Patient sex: F
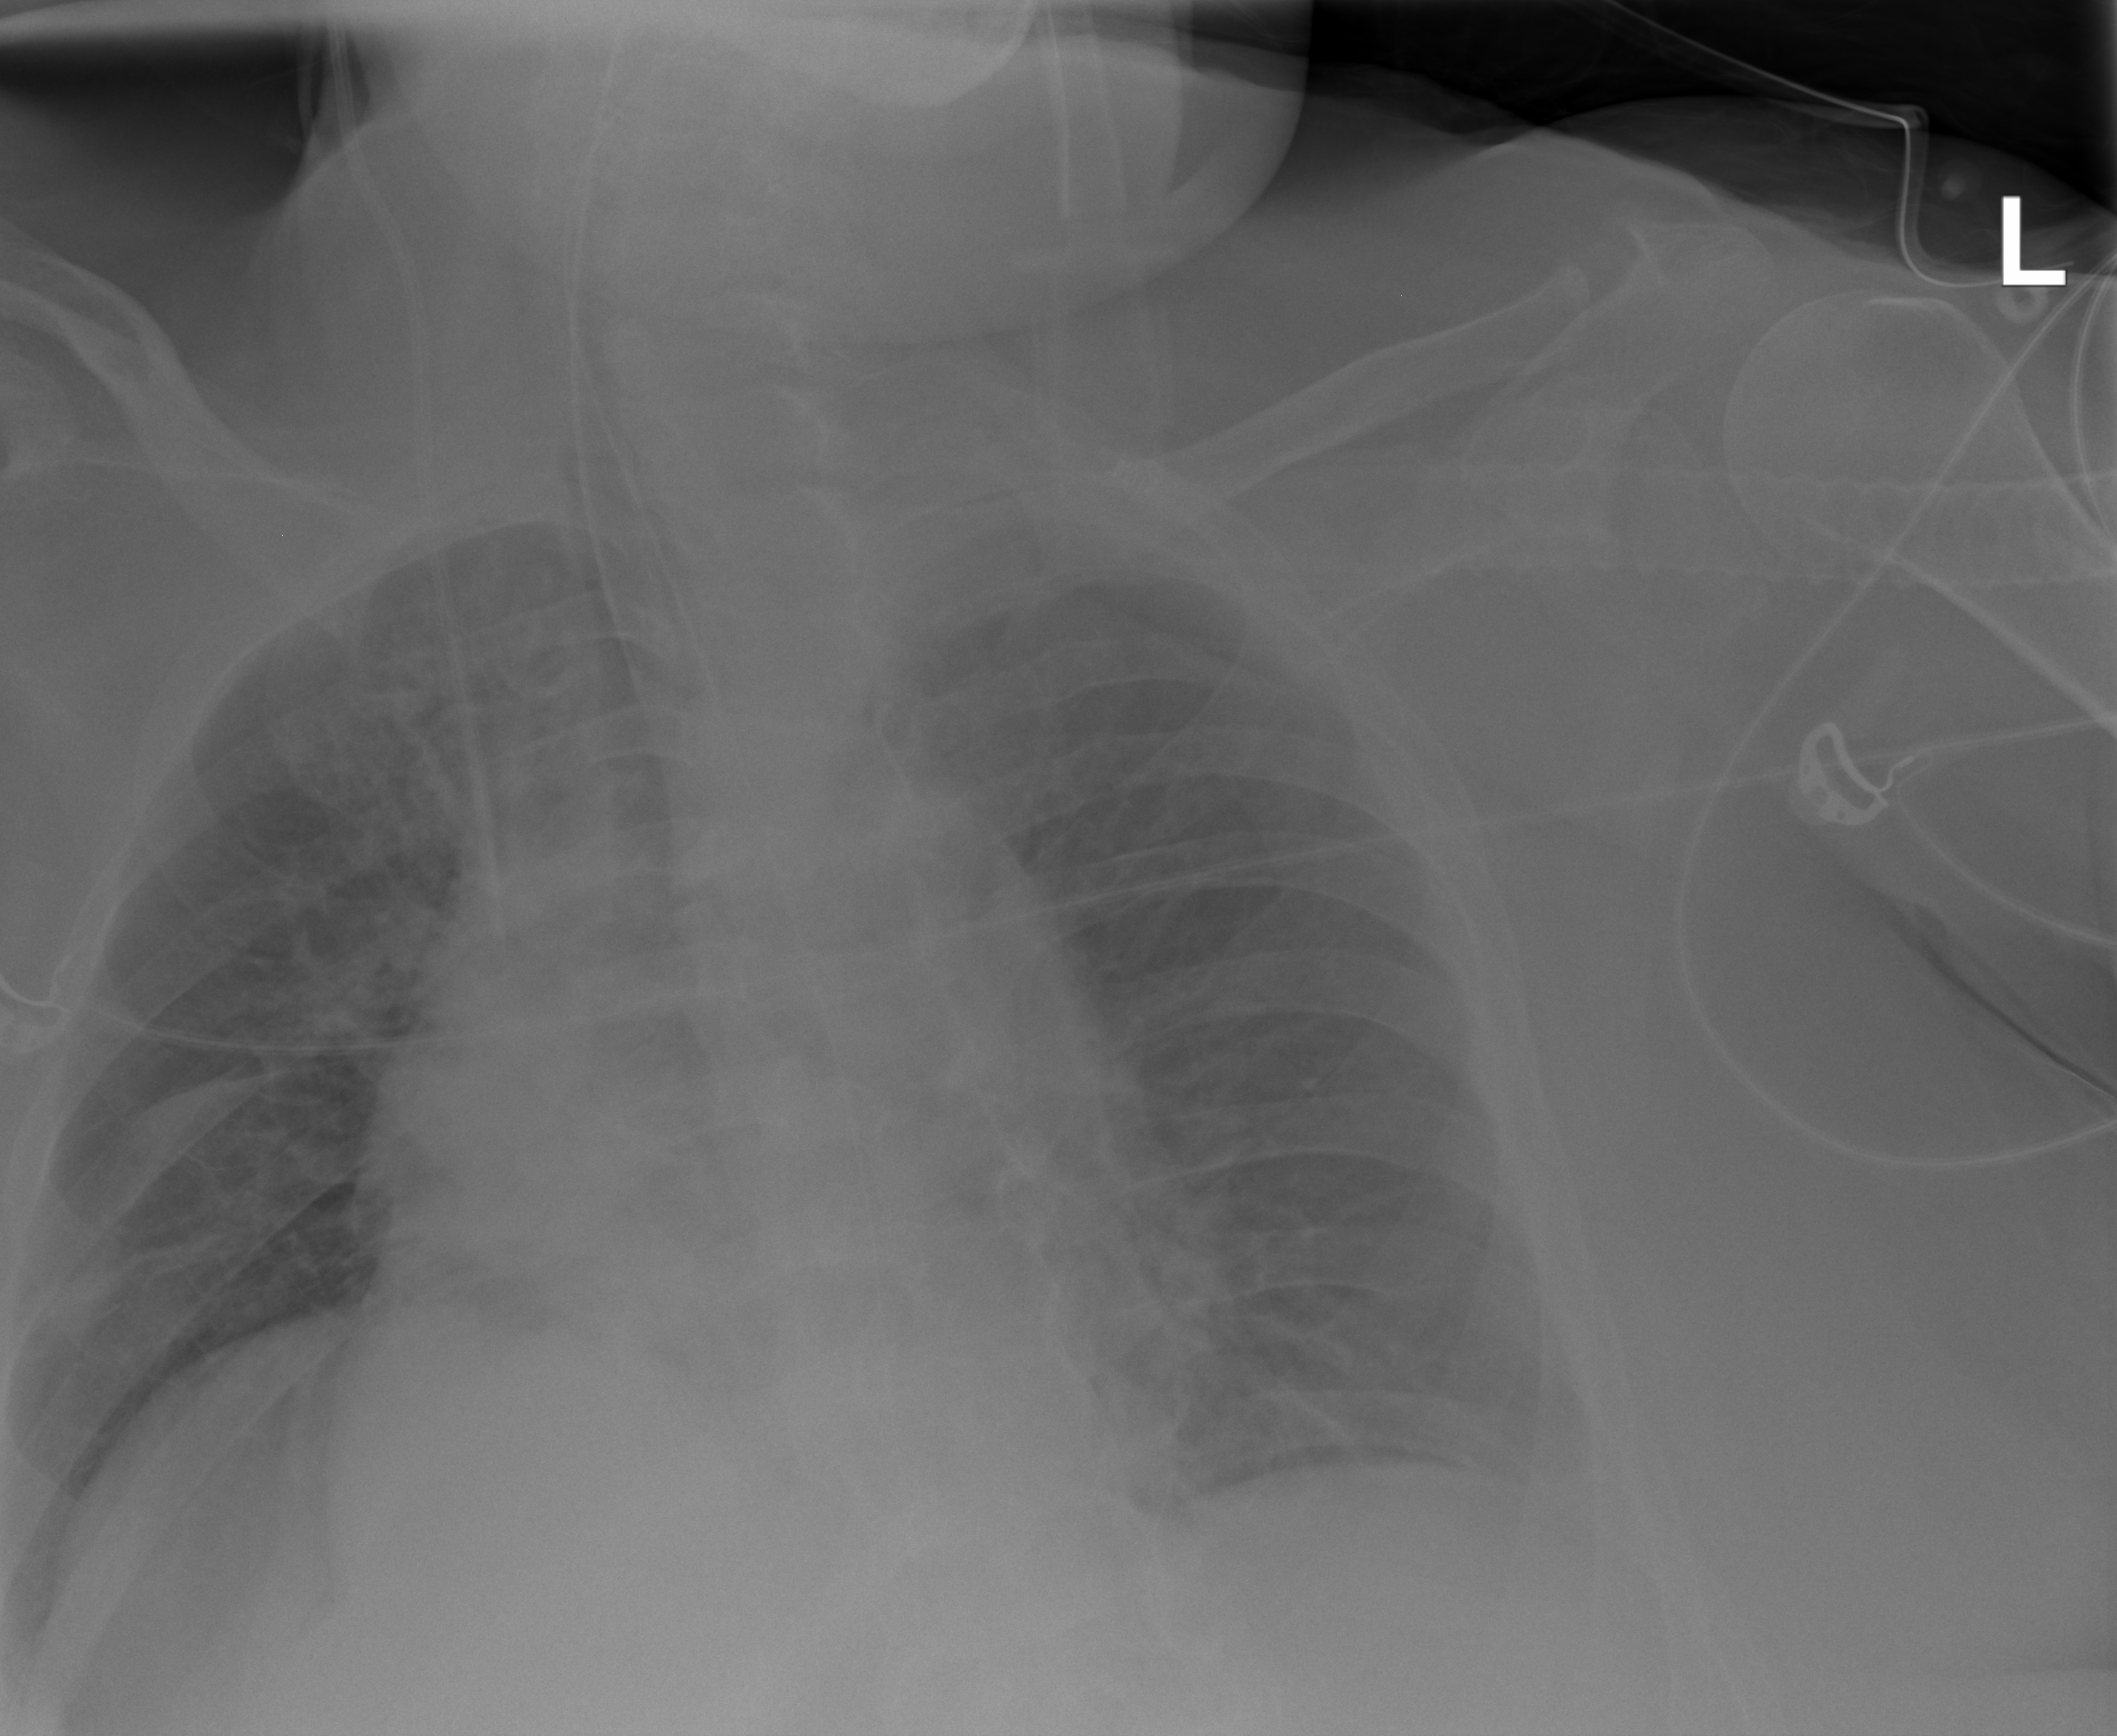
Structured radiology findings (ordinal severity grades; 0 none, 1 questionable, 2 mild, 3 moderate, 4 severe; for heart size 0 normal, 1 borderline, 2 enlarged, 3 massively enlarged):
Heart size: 0
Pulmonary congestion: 0
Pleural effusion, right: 0
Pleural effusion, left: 2
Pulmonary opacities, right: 0
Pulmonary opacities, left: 0
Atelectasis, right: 2
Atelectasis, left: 2